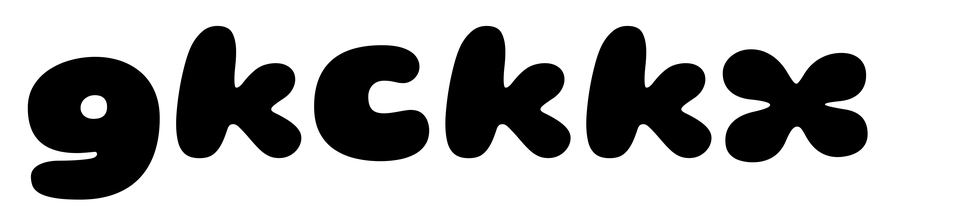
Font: Gluten_Black